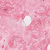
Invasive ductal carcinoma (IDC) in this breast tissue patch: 0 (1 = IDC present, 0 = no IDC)